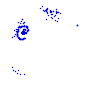
Particle: kaon